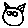
Label: cat